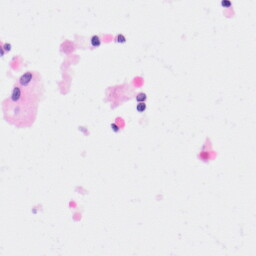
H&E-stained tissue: Kidney